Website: apple
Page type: billing-address
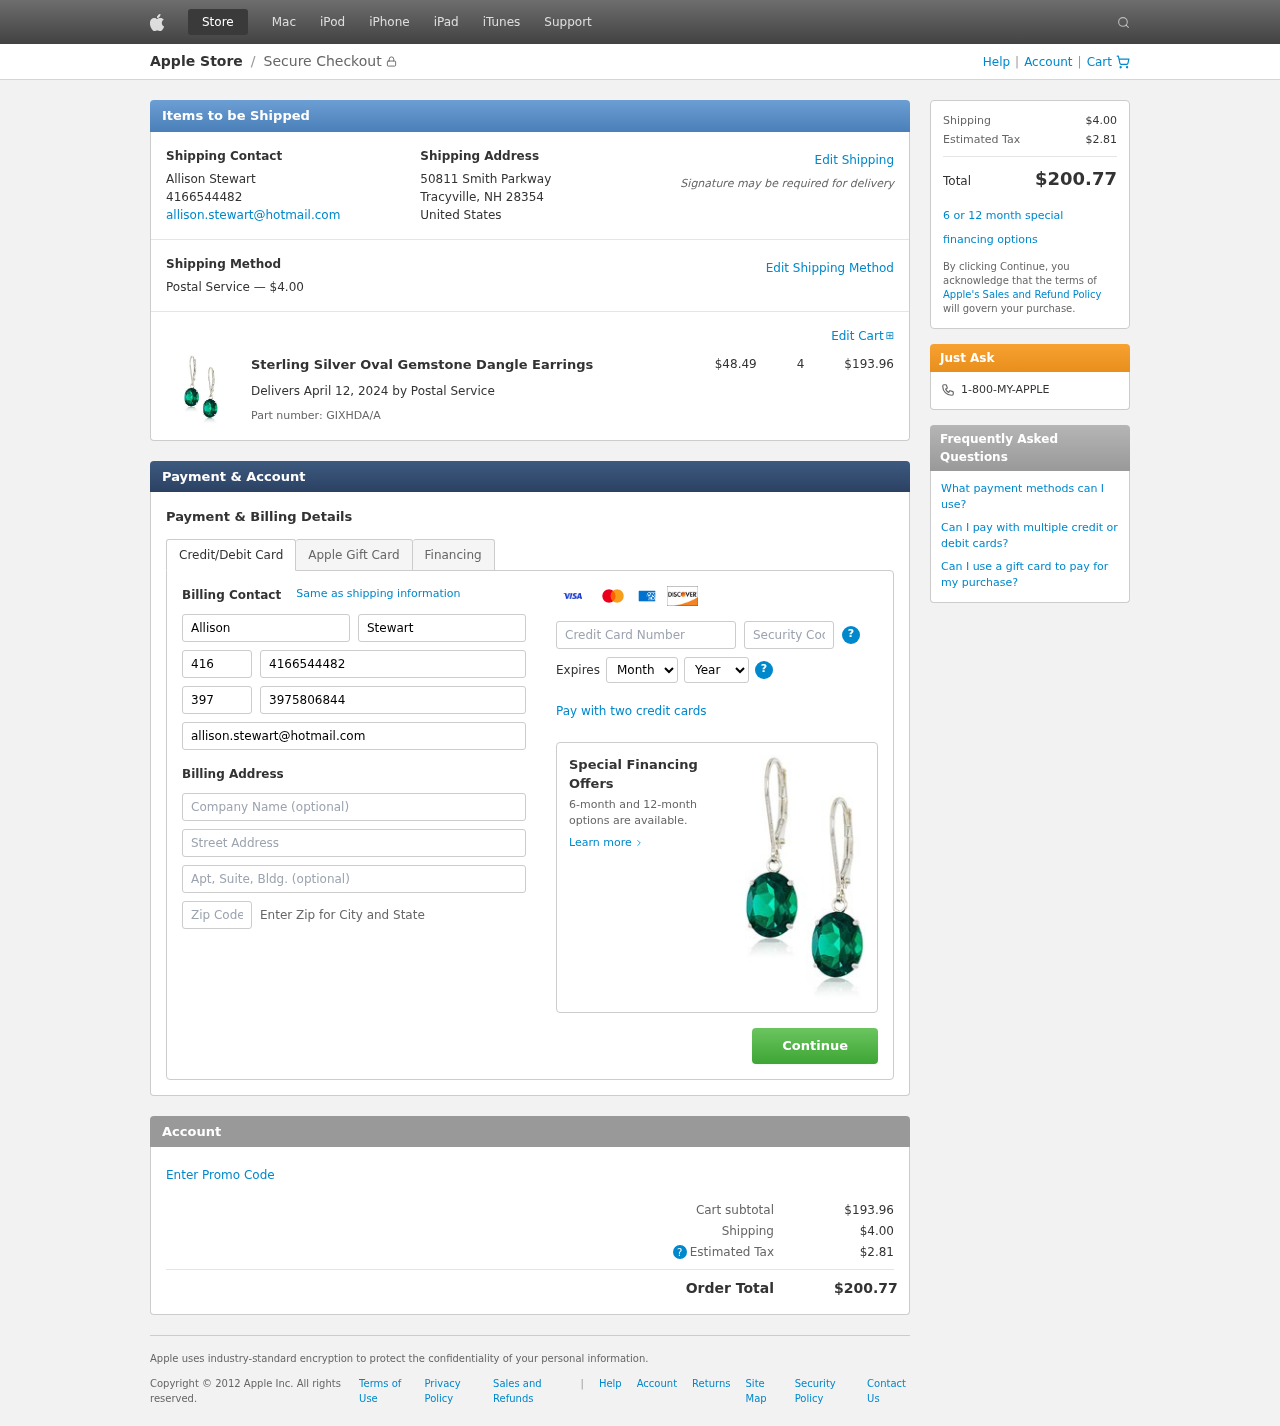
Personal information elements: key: PII_CARD_CVV
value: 162
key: PII_CARD_EXPIRY_MONTH
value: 10
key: PII_CARD_EXPIRY_YEAR
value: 29
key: PII_CARD_NUMBER
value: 4775 5045 9172 5243
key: PII_CITY_STATE_ZIP
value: Tracyville, NH 28354
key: PII_COUNTRY
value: United States
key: PII_EMAIL
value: allison.stewart@hotmail.com
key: PII_FIRSTNAME
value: Allison
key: PII_FULLNAME
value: Allison Stewart
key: PII_LASTNAME
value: Stewart
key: PII_PHONE
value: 4166544482
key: PII_PHONE_ALT
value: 3975806844
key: PII_PHONE_ALT_AREA
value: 397
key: PII_PHONE_AREA
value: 416
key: PII_STREET
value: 50811 Smith Parkway
Product elements: key: PRODUCT1_NAME
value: Sterling Silver Oval Gemstone Dangle Earrings
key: PRODUCT1_PRICE
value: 48.49
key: PRODUCT1_QUANTITY
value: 4
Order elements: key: ORDER_SHIPPING_COST
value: $4.00
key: ORDER_SUBTOTAL
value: $193.96
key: ORDER_DELIVERY_DATE
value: April 12, 2024
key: ORDER_PART_NUMBER
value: GIXHDA/A
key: ORDER_TAX
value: $2.81
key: ORDER_TOTAL
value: $200.77